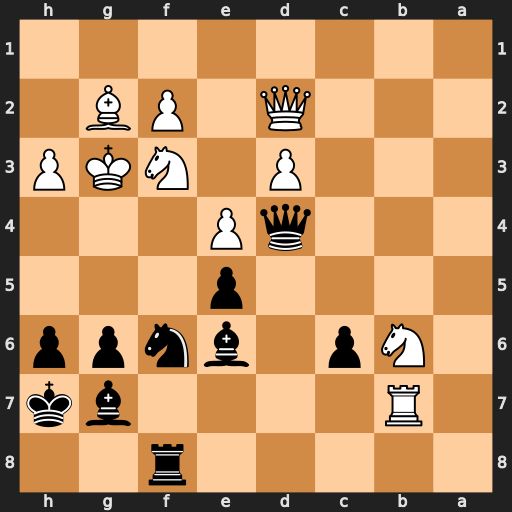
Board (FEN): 5r2/1R4bk/1Np1bnpp/4p3/3qP3/3P1NKP/3Q1PB1/8
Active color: b
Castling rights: -
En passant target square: -
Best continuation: Nxe4+ dxe4 Rxf3+ Bxf3 Qxd2